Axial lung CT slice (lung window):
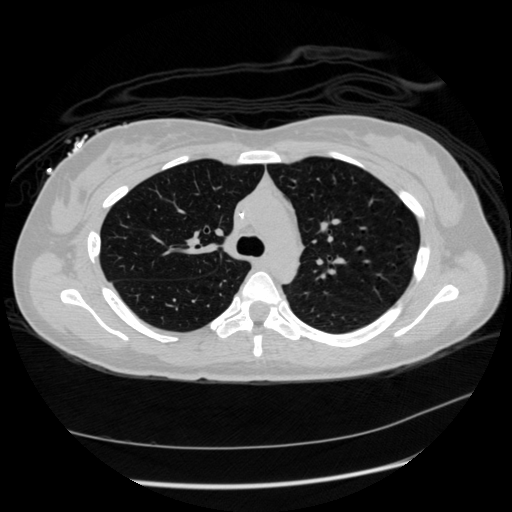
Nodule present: no